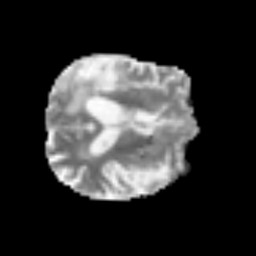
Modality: MD
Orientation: axial
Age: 75
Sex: male
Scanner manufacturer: siemens
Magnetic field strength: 3 T
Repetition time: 3.2 s
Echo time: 0.081 s